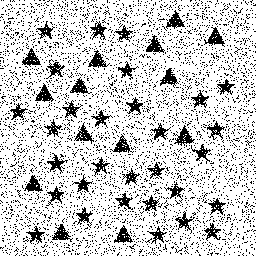
Squares: 0
Triangles: 14
Stars: 30
Total shapes: 44